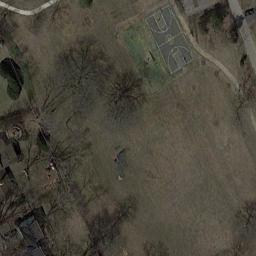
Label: basketball_court